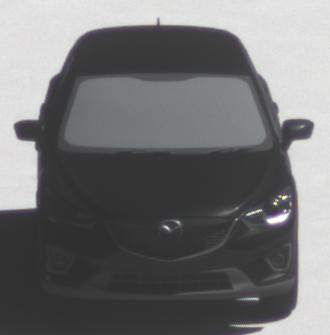
Make: Mazda
Model: CX-5 2.0 SKYACTIV-G 160
Detailed model: CX-5 (GH)
Model produced from: 2012/04
Model produced until: 2015/02
Doors: 5
Color: black
Road condition: dry road
Daytime: midday
Contrast: high contrast